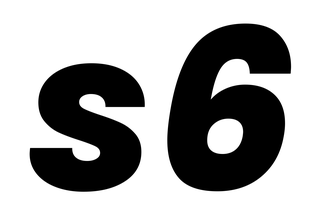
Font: Poppins-ExtraBoldItalic